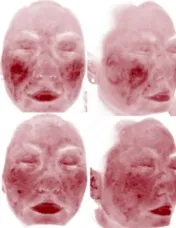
Changes of skin lesions and skin vascularity during abrocitinib treatment. (D) Case 4, skin vascularity at 0, 4, 8, and 12 weeks of abrocitinib treatment.
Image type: medical_photograph (skin_photograph)